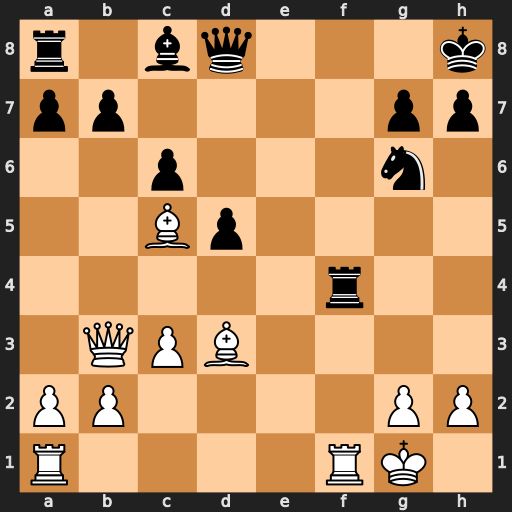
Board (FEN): r1bq3k/pp4pp/2p3n1/2Bp4/5r2/1QPB4/PP4PP/R4RK1
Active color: w
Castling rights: -
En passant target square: -
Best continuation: Bxg6 Rxf1+ Rxf1